Question: Given:
Three owl classes: 'emptyTask', 'task', and 'userTask'.
The relationship between the classes are as follows: 'userTask' is 'equivalentTo' 'task' - which implies all individuals that are in 'userTask' are also in 'task'. 'emptyTask' is a 'subclassOf' 'task'.
But what I want to achieve with such relation is that: all Individuals from 'userTask' are also in 'task' (done, reasoner logic). All individuals from 'emptyTask' are in 'task', but 'emptyTask' and 'userTask' have no relation to each other. They are not in any way related in my Ontology.
Using 3 times equivalentTo is not what i wanna do. Hope you guys can understand what i want to achieve.
How would such a relation look like in Protege for instance. A answer in DL might be helpfull, but i would prefer a practical answer. This picture might help to understand want i want to say with all indiviudals. Screenshot from protege with hermit reasoner:

This picture shows a 'equivalentTo' relation between 'task' and 'userTask'. All individuals from 'userTask' are also in 'task'(reasoner logic)
When I want to open 'task' with the reasoner i want to see individuals from 'userTask' and 'emptyTask'
When I want to open 'userTask' with the reasoner I want to see individuals from 'task' only.
When I want to open 'emptyTask' with the reasoner I want to see no Individuals from 'userTask' or 'Task'.
The question is how should I set the relations to each other to achieve so?
<URL>
<URL>
As you can see even with 3 classes it is not working. The button is always gray. I tried 2 different version of Protege!
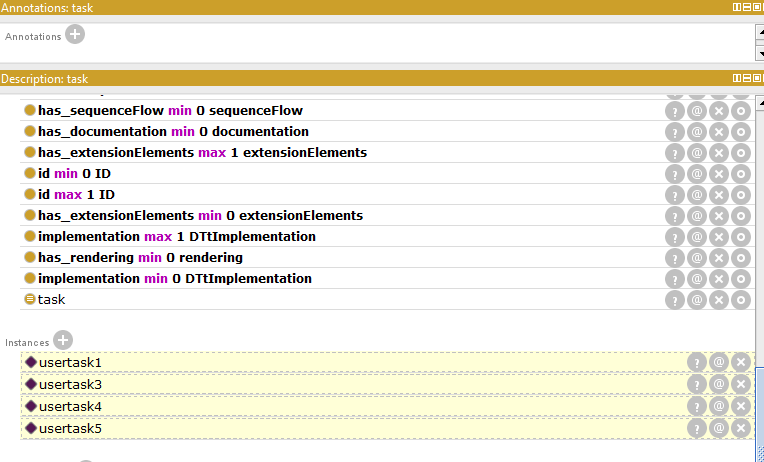
Answer: It is not possible for emptyTask to be a subclass of task and have no relationship to userTask, if userTask is equivalent to task.
Consider an instance of task, t.
t is an instance of task by way of your subclass axiom. All instances of task are instances of userTask, by your equivalence. If t is not an instance of userTask, you have that it is not an instance of task either, by your equivalence.
This leads to a clash: t is and is not an instance of task. This would make the ontology inconsistent.
Do you mean to have userTask as a separate subclass of task?
In Manchester syntax a disjoint union looks like this:
'''
Class: <http://iri/#b>
Class: <http://iri/#c>
Class: <http://iri/#d>
Class: <http://iri/#a>
DisjointUnionOf:
<http://iri/#b>, <http://iri/#c>, <http://iri/#d>
'''
A disjoint union is equivalent to declaring the main class as equivalent to the union of all classes mentioned, and declaring these classes disjoint. So you can achieve the same result without using a disjoint union axiom explicitly.
Protege should allow you to create these axioms in its GUI as well.
<URL>